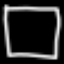
Label: square